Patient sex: F
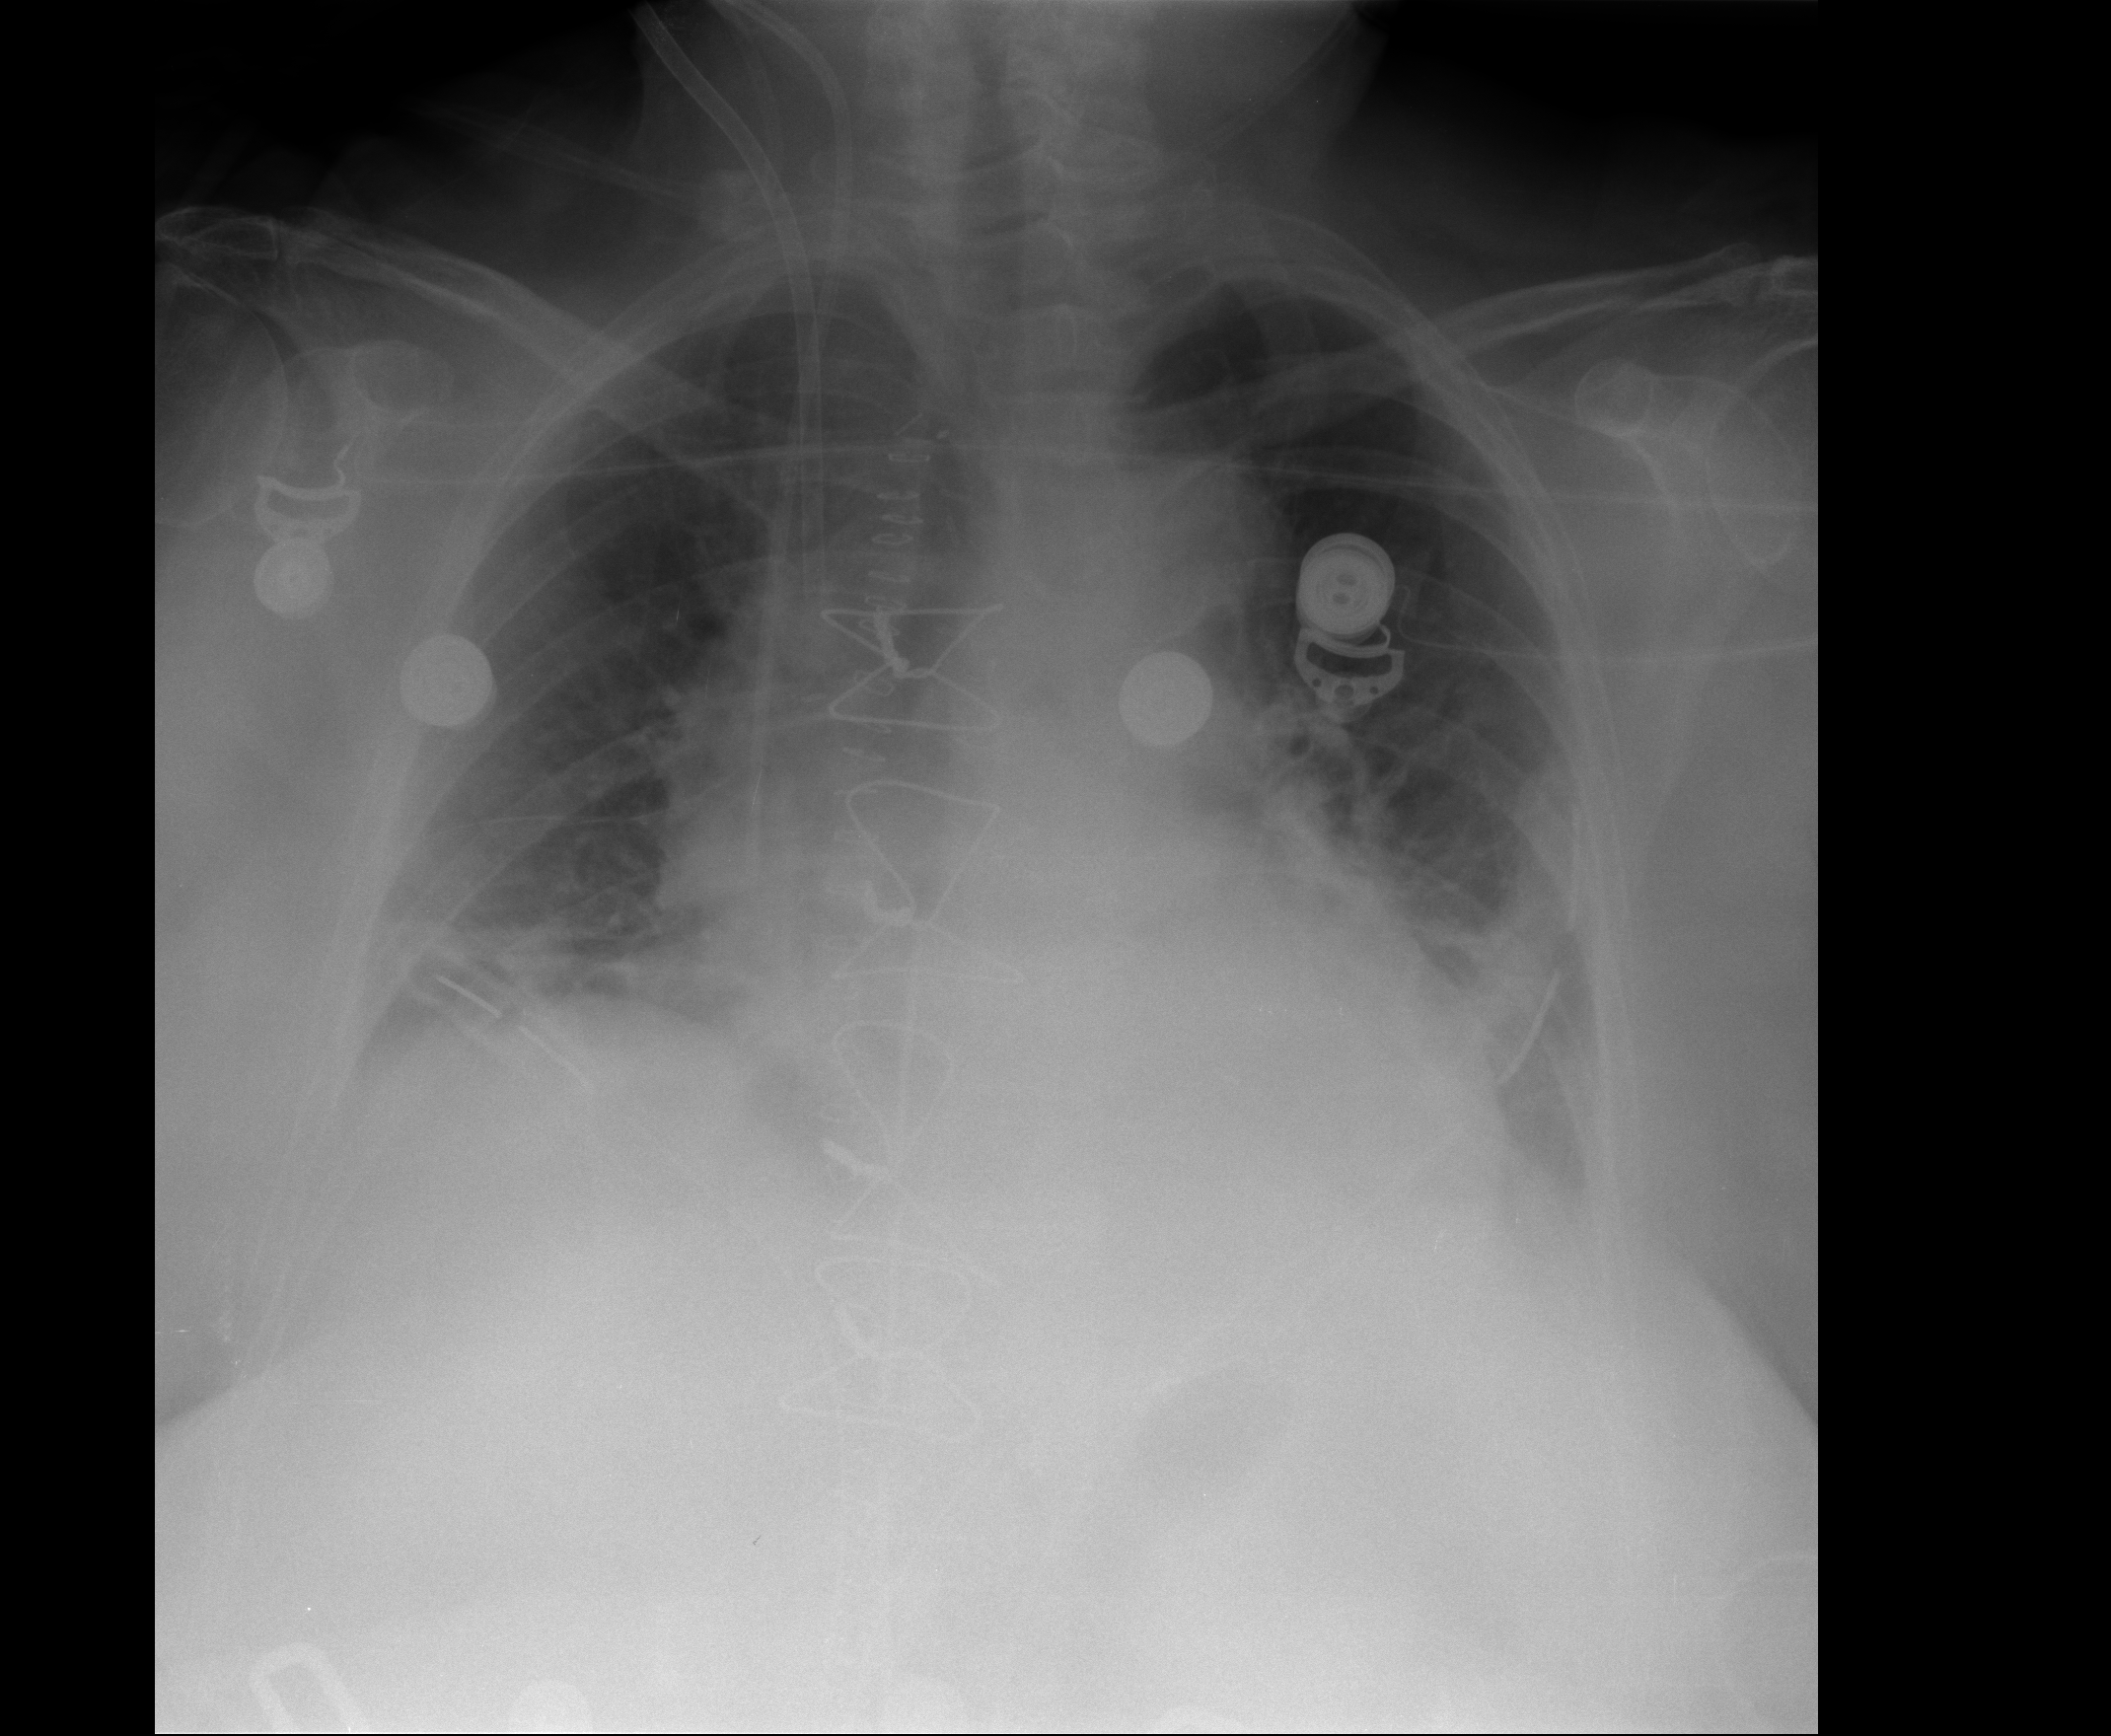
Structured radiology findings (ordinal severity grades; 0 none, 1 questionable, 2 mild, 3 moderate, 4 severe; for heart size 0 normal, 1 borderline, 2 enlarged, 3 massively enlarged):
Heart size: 2
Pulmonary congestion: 2
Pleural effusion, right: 1
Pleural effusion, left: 2
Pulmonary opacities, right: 0
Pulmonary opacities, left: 0
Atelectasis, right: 2
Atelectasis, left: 2